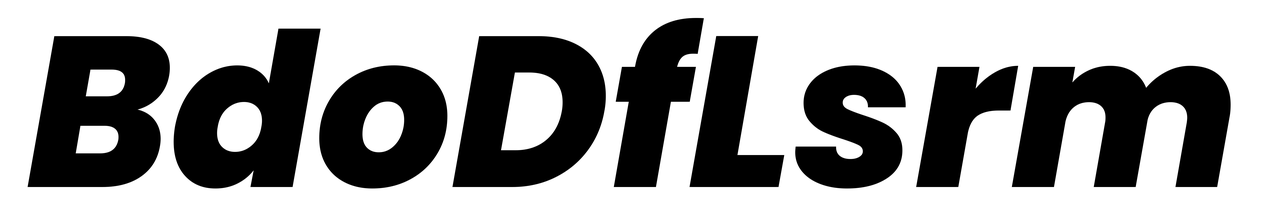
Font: Poppins-ExtraBoldItalic